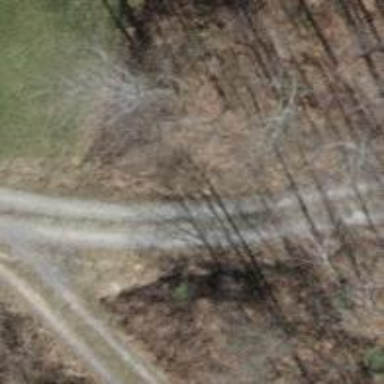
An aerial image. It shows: Unpaved track with grade2 track type.